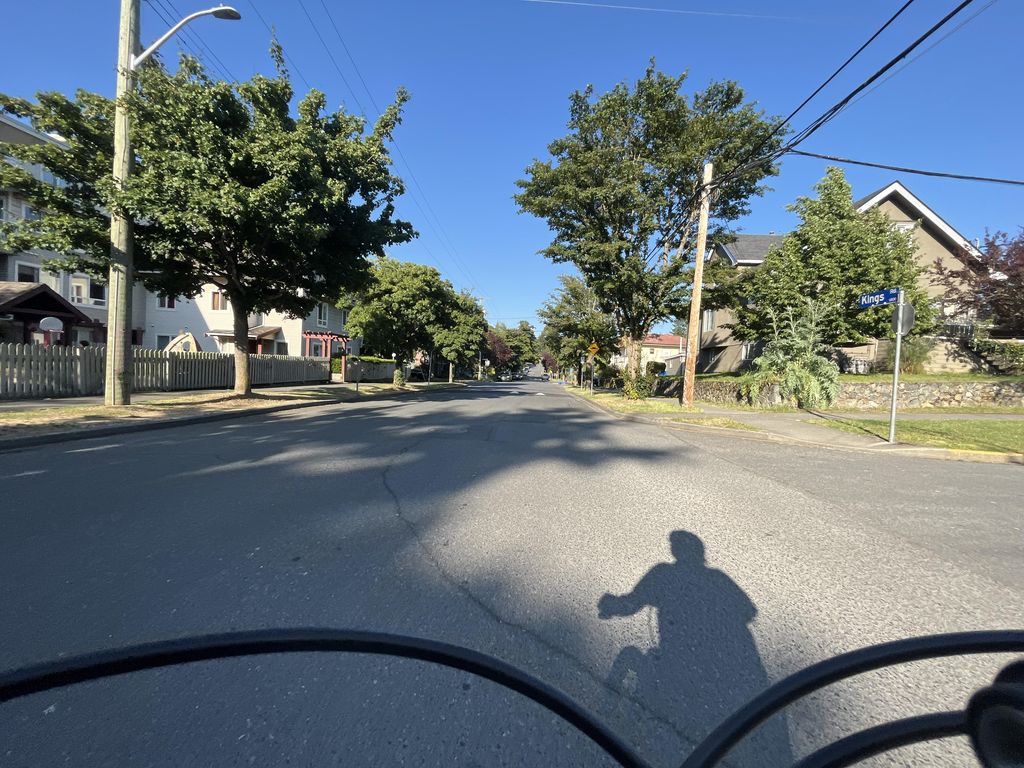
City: victoria